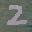
Label: 2